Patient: sex F, age 68
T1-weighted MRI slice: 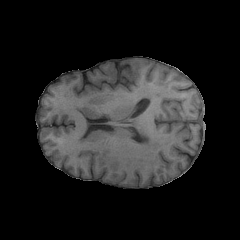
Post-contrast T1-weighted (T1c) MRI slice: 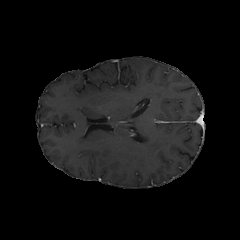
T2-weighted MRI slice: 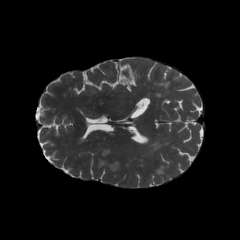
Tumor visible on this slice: yes
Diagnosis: Glioblastoma, IDH-wildtype
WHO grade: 4